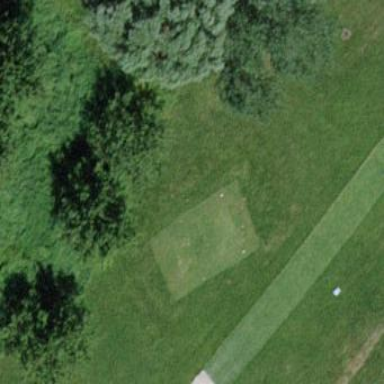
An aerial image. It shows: Golf tee on grass surface.